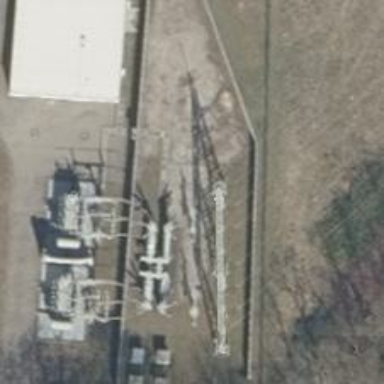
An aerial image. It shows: Power line with three cables.